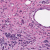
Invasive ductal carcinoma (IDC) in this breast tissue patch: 1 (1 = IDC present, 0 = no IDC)